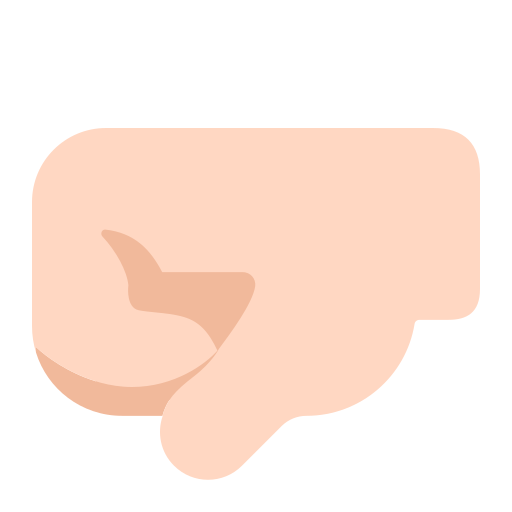
left facing fist flat light